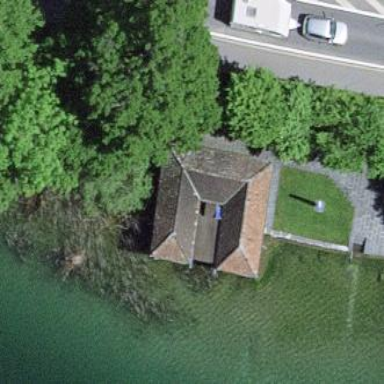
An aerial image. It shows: Boathouse building.